Field crop: tomato
Growth stage: 2
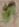
Species: solanum